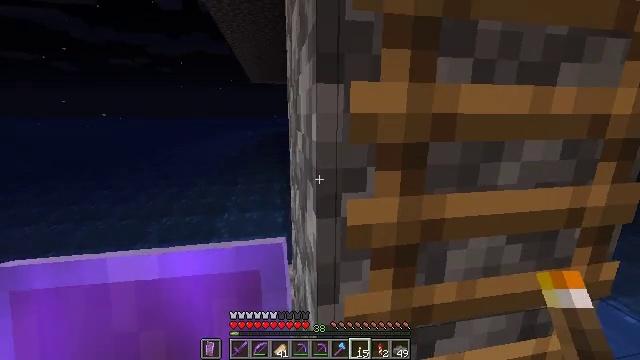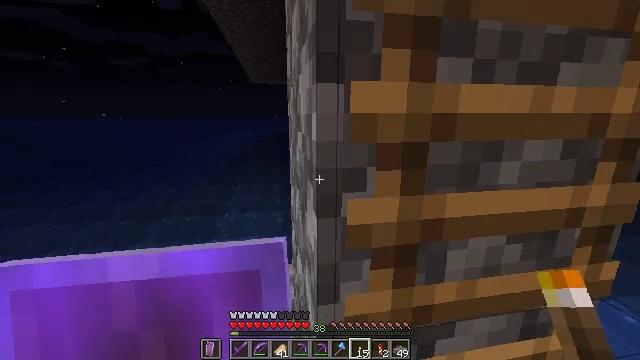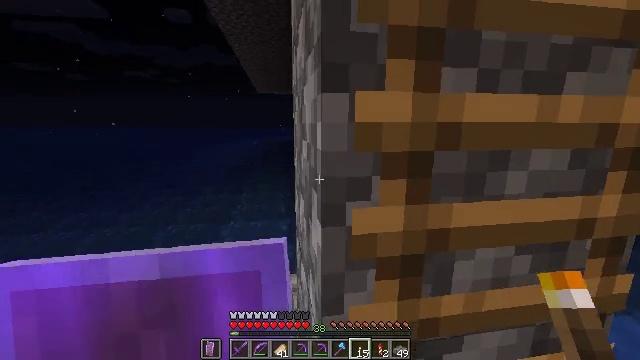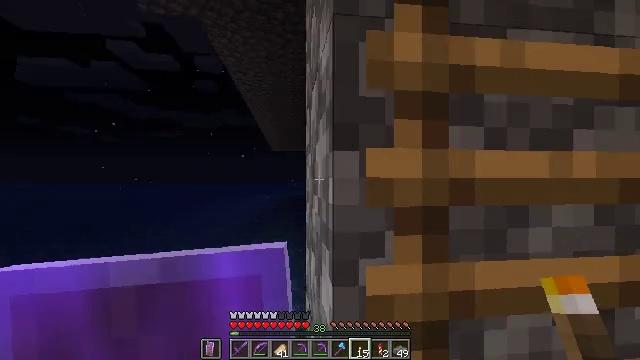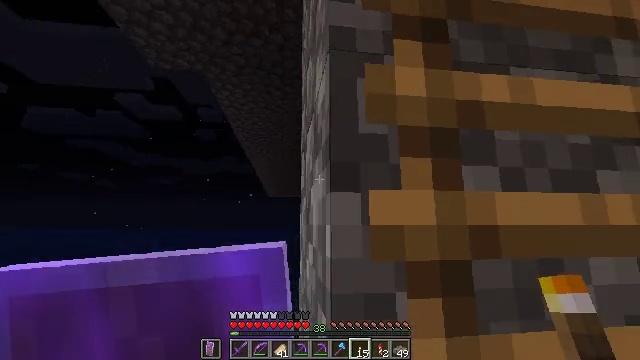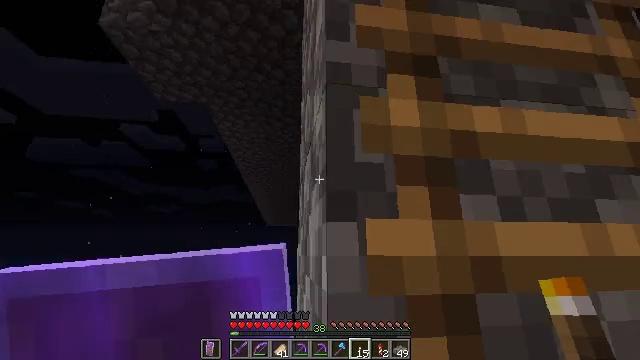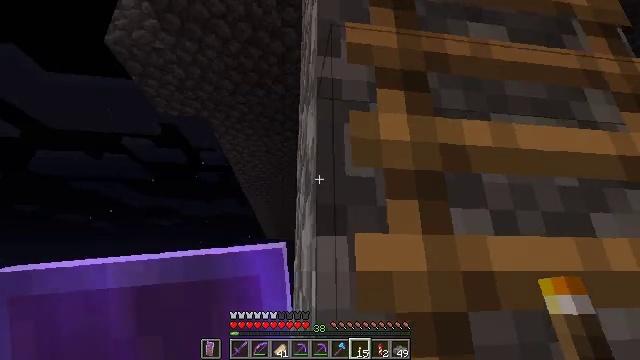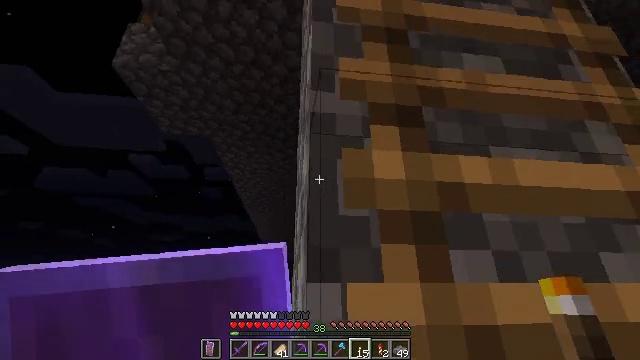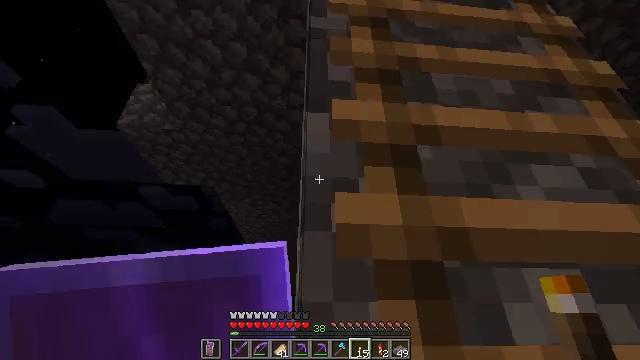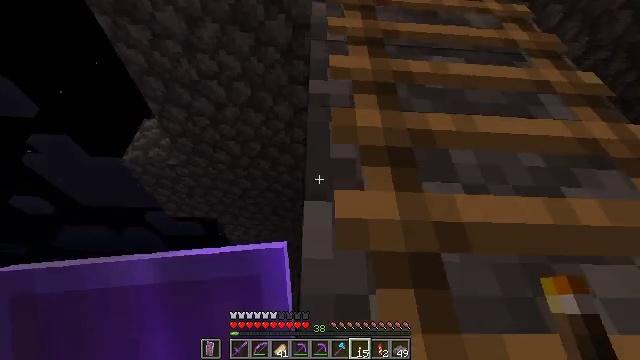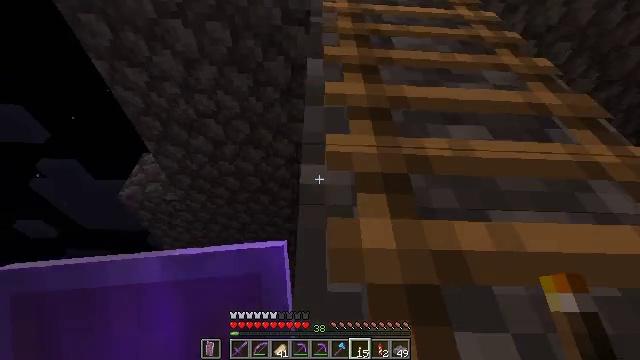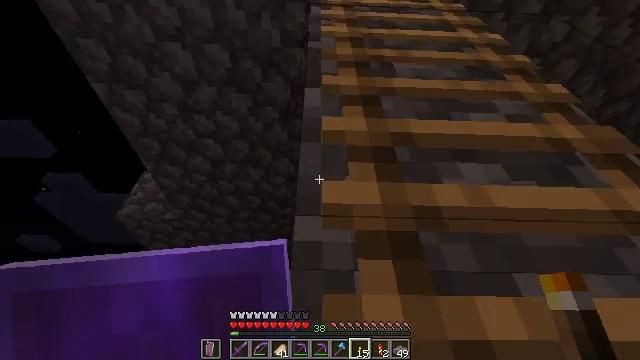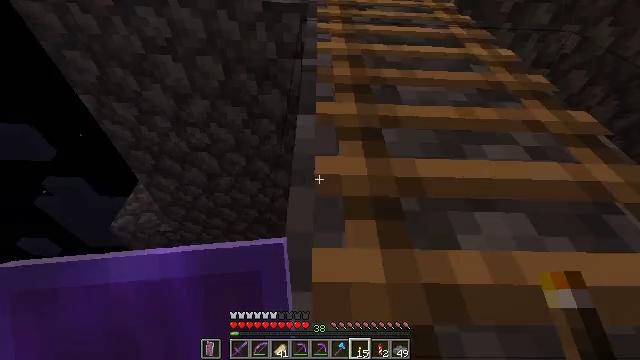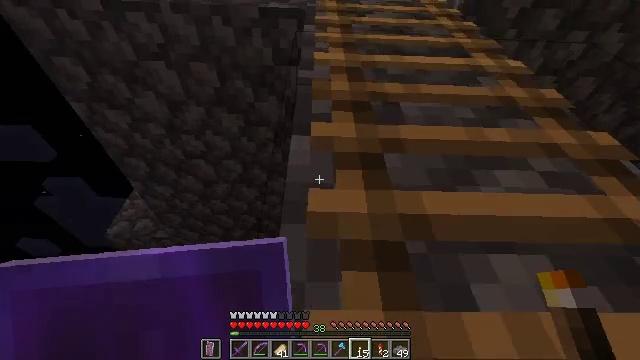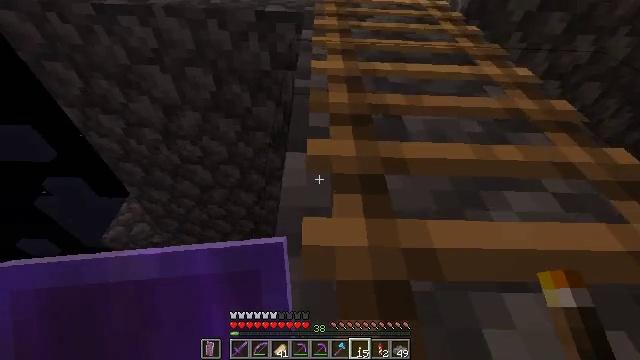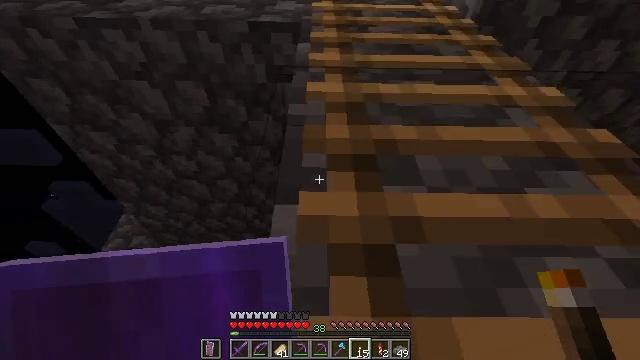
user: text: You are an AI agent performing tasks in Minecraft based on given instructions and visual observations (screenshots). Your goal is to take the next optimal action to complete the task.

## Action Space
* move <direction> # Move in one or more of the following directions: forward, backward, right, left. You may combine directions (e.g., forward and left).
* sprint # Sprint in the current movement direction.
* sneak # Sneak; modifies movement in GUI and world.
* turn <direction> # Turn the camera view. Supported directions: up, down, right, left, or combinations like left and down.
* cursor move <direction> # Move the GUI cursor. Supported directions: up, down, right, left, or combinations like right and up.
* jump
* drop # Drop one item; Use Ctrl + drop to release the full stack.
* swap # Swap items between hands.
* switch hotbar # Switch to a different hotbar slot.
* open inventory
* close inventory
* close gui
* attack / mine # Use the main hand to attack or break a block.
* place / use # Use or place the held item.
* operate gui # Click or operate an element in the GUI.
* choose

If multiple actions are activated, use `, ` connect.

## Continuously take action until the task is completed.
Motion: motion action
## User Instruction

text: Remove the cobblestone wall block.
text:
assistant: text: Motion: no_op
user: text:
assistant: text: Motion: turn left and up
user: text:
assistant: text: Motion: turn left and up
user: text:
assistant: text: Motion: move forward, turn up
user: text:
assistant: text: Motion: move forward, turn up
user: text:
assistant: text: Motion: move forward, turn up
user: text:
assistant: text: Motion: move forward, turn up, jump
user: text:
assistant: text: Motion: move forward, turn left and up, jump
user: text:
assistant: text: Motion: move forward, turn left and up, jump
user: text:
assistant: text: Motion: move forward, turn up, jump
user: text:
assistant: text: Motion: move forward, turn up, jump
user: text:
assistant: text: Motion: move forward, jump
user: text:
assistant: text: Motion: move forward, jump
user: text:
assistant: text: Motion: move forward, jump
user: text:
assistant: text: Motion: move forward, turn left
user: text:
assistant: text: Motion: move forward, turn left
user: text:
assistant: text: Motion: move forward
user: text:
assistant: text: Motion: move forward
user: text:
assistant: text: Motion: move forward
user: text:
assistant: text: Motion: move forward
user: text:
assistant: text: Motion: move forward
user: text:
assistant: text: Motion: move forward
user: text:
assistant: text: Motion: move forward
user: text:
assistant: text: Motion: move forward
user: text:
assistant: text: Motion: move forward
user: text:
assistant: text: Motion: move forward
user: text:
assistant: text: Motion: move forward
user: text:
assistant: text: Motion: move forward
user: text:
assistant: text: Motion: move forward
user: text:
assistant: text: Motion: move forward